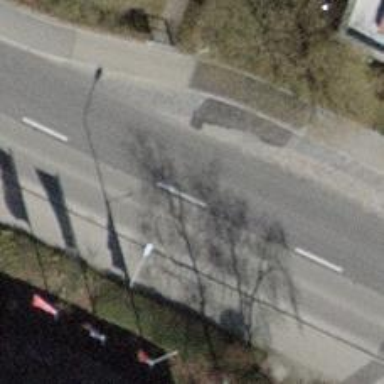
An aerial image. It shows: Public transport stop position.